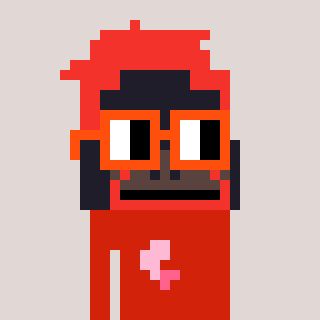
a pixel art character with square orange glasses, a orangutan-shaped head and a red-colored body on a warm background